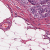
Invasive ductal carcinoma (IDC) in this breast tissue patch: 0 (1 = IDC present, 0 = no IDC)